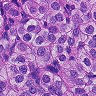
Metastatic tissue present: yes